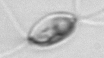
Label: Chrysochromulina